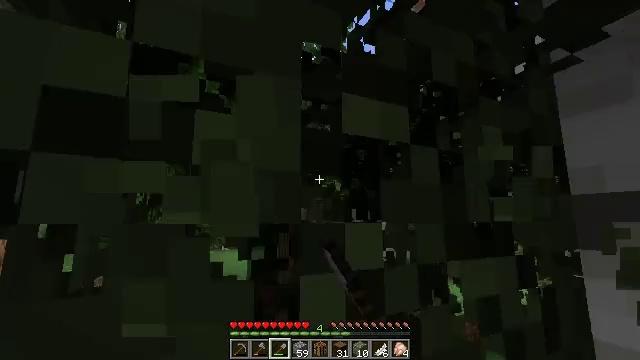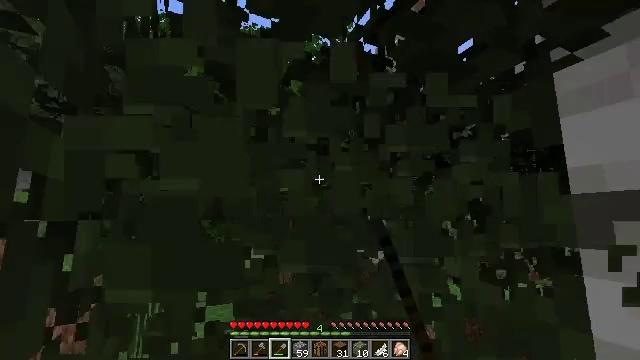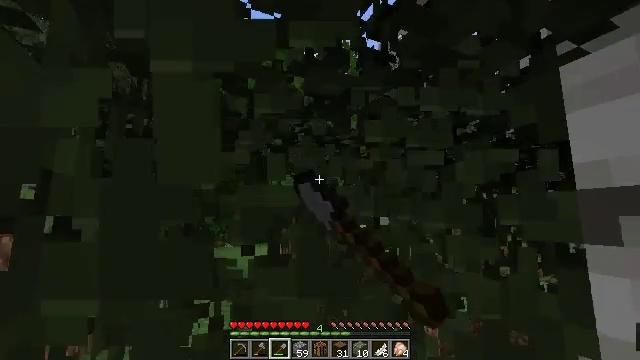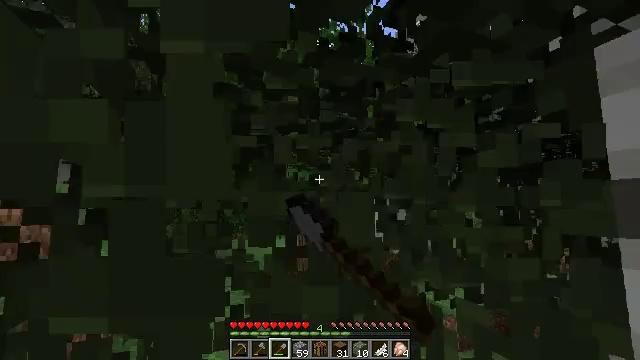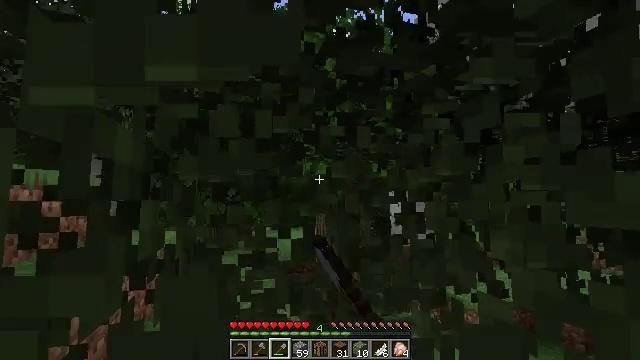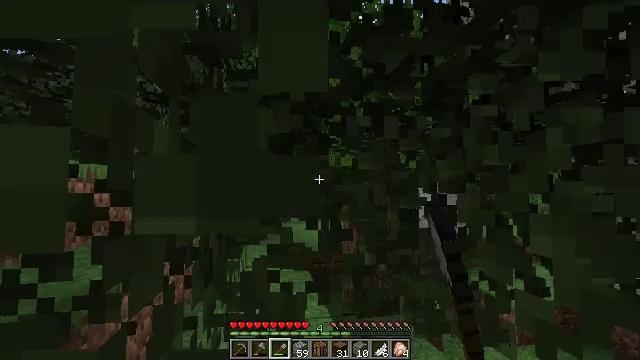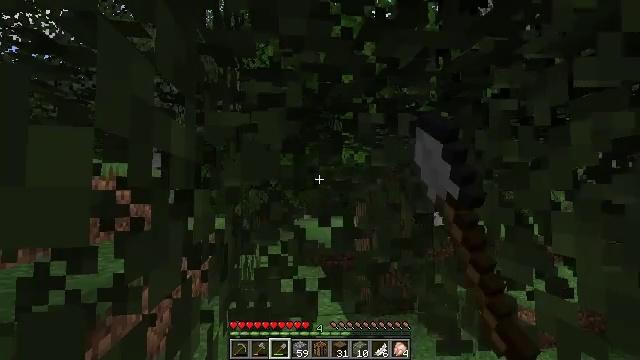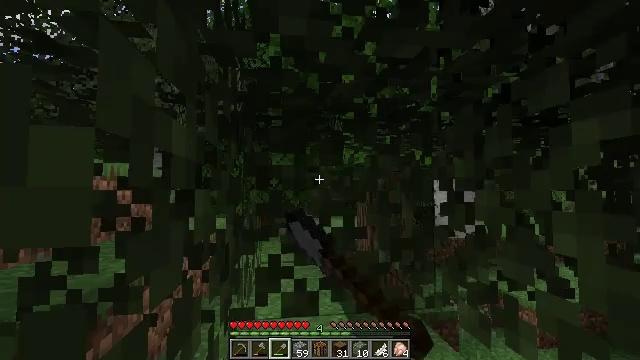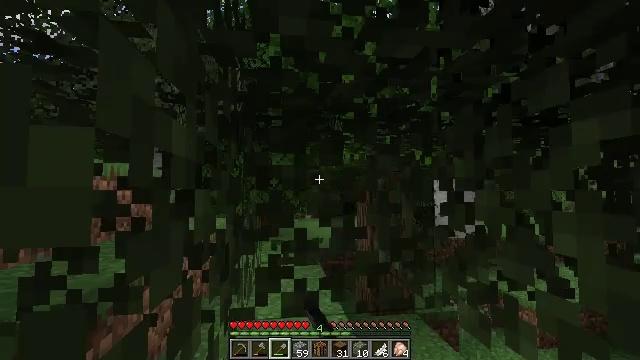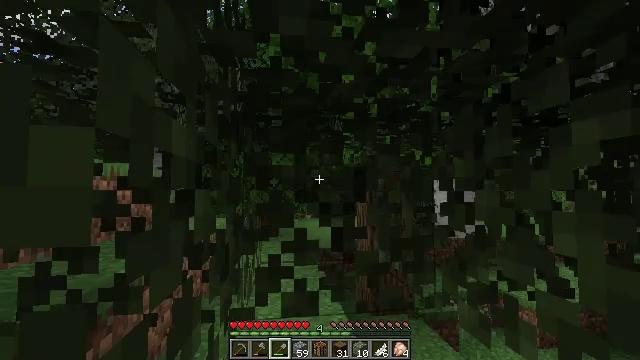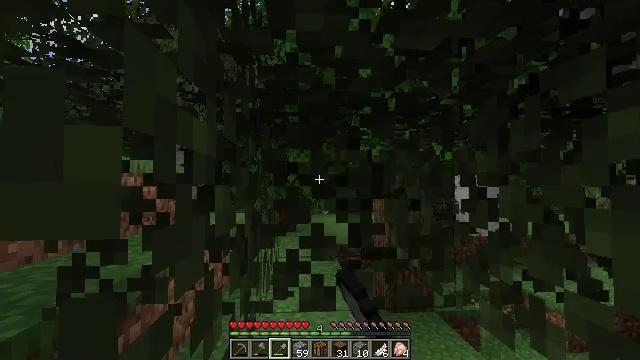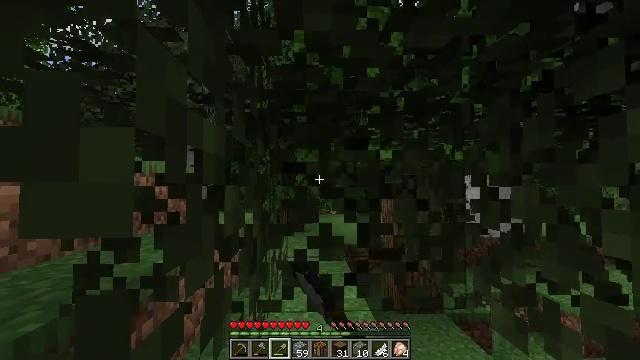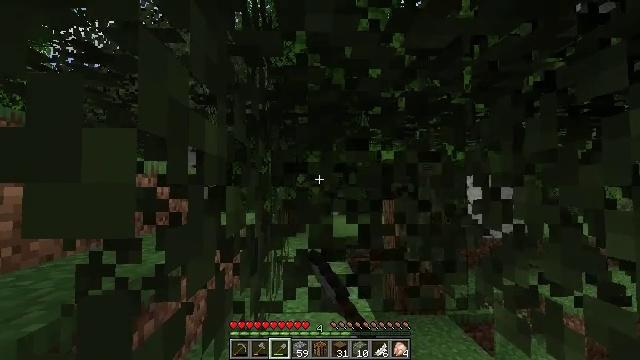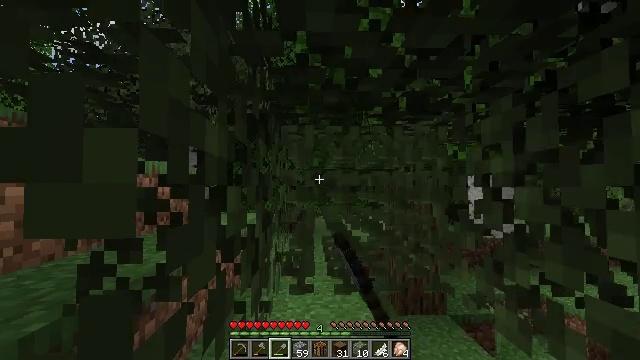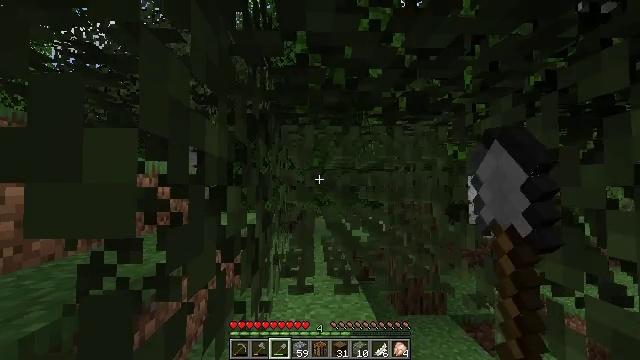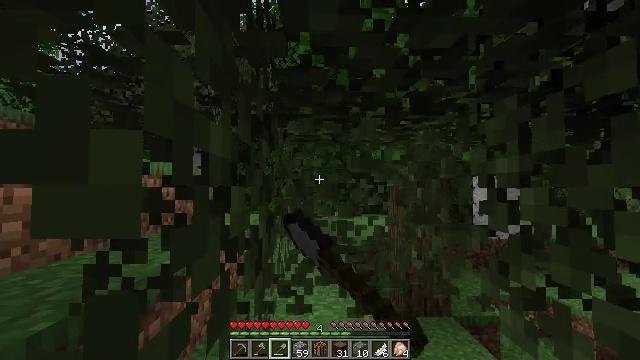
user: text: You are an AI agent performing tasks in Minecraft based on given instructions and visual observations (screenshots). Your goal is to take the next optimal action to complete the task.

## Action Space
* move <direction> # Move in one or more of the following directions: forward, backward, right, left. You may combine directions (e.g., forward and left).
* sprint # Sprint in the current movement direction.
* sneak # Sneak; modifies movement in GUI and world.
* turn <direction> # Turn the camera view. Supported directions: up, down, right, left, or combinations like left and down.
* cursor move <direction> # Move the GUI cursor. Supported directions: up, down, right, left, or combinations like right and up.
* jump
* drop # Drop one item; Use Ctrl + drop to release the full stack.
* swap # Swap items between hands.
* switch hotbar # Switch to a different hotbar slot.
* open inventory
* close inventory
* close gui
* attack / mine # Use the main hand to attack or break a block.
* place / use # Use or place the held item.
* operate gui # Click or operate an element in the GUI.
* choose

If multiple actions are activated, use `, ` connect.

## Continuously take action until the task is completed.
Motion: motion action
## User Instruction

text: Break the birch leaves block.
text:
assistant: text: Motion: attack / mine
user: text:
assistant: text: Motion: attack / mine
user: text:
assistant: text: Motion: turn left and down, attack / mine
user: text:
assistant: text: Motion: turn left and down, attack / mine
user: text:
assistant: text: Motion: turn left and down, attack / mine
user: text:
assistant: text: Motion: turn left, attack / mine
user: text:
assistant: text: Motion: attack / mine
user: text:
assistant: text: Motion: attack / mine
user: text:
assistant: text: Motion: attack / mine
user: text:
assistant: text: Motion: turn left, attack / mine
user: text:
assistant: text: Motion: turn left, attack / mine
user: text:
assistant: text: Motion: attack / mine
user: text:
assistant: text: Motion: attack / mine
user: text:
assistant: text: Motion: attack / mine
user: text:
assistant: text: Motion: attack / mine
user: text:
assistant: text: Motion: attack / mine
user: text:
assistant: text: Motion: attack / mine
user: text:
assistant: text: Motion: attack / mine
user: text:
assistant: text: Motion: attack / mine
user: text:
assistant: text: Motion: attack / mine
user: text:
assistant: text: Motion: turn left, attack / mine
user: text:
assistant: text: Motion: turn left, attack / mine
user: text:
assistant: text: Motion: turn left, attack / mine
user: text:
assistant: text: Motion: attack / mine
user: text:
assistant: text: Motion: attack / mine
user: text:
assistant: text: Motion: attack / mine
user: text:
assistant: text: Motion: attack / mine
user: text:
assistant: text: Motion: attack / mine
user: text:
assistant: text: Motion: move forward, attack / mine
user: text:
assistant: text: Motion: move forward, attack / mine